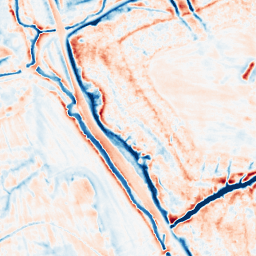
Category: multiscale
Decomposition family: dog_multiscale
Decomposition parameters: sigma_ratio: 2
n_scales: 3
base_sigma: 0.5
Upsampling method: sinc_hamming
Upsampling parameters: scale: 8
kernel_size: 16
Upsampling scale: 8